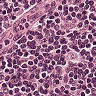
Metastatic tissue present: no